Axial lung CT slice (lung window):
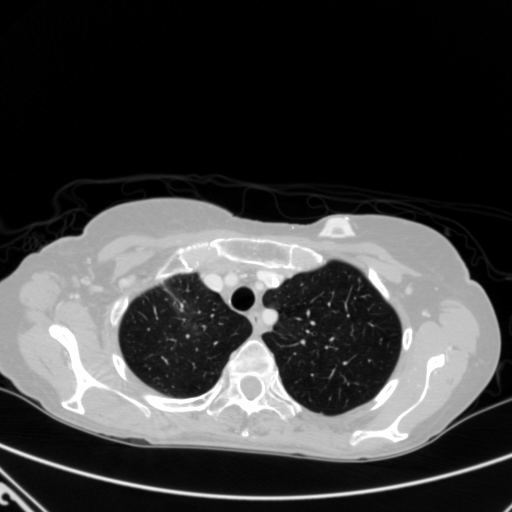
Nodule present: no